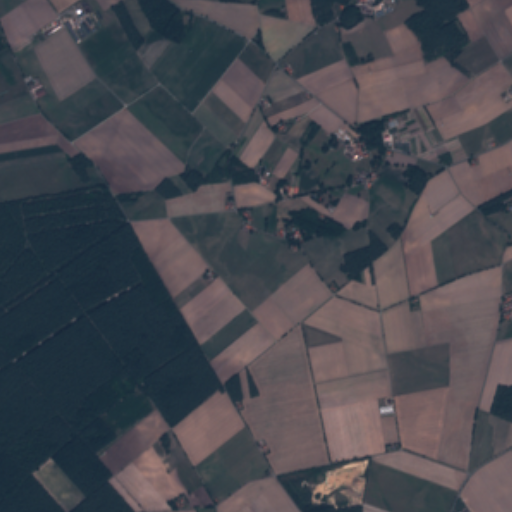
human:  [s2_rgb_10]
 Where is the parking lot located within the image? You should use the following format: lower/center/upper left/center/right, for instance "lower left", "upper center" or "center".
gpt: The parking lot is located in the lower left of the image.
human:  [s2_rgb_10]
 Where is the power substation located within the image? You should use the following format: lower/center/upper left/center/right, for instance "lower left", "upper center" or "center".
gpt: The power substation is located in the upper center of the image.
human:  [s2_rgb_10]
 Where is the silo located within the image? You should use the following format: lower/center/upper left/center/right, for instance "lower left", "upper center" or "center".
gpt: The silo is located in the upper left of the image.
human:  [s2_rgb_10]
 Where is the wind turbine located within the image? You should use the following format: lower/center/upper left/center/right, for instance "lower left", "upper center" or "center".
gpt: The wind turbine is located in the center right of the image.
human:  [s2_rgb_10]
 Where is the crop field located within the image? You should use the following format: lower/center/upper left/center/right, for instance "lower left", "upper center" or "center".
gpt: There is no crop field in the image.